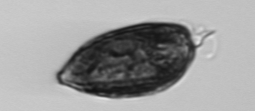
Label: Prorocentrum_micans